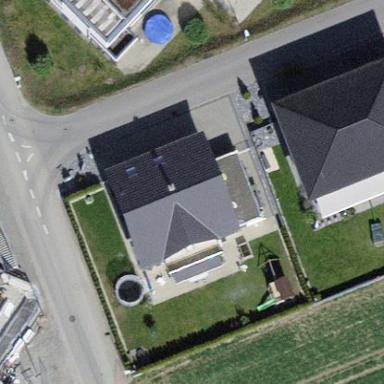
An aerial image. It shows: Simple house.